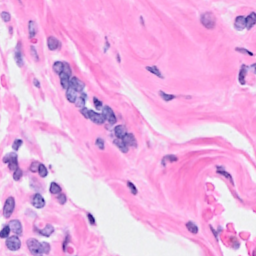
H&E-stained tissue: Breast